Question: I Have an assignment asking us to create a triangle that looks like this with only for loops and I'm currently unable to change my asterisk into those numbers I can turn the whole triangle into a number.

Here is my code to print out a triangle:
'''
public class ExtraCredit_Bazar {
public static void main ( String arg[] ){
for (int i=1; i<10; i += 2)
{
for (int k=0; k < (4 - i / 2); k++)
{
System.out.print(" ");
}
for (int j=0; j<i; j++)
{
System.out.print("*");
}
System.out.println("");
}
}
'''
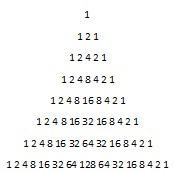
Answer: As far as I understand, you do not know how to get proper numbers for every level. You can do it like this:
'''
public class ExtraCredit_Bazar {
public static void main ( String arg[] ){
for (int i=1; i<10; i += 2){
for (int k=0; k < (4 - i / 2); k++){
System.out.print(" ");
}
int number = 1;
for (int j=0; j < (i/2); j++){
System.out.print(number);
number *= 2;
}
for (int j= (i/2); j < i; j++){
System.out.print(number);
number /= 2;
}
System.out.println("");
}
}
}
'''
So basically, I've split your for-loop printing '*' into two for-loops. The first one prints a number and multiplies it by two for the next iteration. Then, when the middle is reached, the second loop comes in and it divides number by two to get it smaller again.